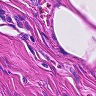
Metastatic tissue present: no